Question: does anybody know if there's a way to create an 'CSS' effect which looks like the light effect used for 'iPhone apps'? I mean the upper, brighter part of the box.
Thanks,
Ron

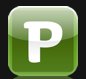
Answer: Unfortunately since using ':after' and ':before' selectors on 'img' elements is <URL>, a pure CSS solution might not behave correctly:
> This specification does not fully define the interaction of :before
and :after with replaced elements (such as IMG in HTML). This will be
defined in more detail in a future specification.
In the current versions of Chrome and Firefox, these selectors appear to be ignored and simply don't work on 'img' elements.
that will fall back to not rendering when the CSS isn't supported. The container size needs to be specified here, but that could easily be set with JavaScript.
'''
.shine {
width:223px;
height:223px;
position:relative;
overflow:hidden;
display:inline-block;
}
.shine:after {
width:150%;
height:100%;
position:absolute;
top:-45%;
left:-25%;
display:block;
content:"";
background:rgba(255,255,255,0.1);
border-radius:100%;
}
'''
'''
<span class="shine">
<img src="" alt="">
</span>
'''
To make this a little fancier, you could add a gradient background to '.shine:after', but it works fine without to demonstrate the idea.
<URL> so you don't have to take my word for it.